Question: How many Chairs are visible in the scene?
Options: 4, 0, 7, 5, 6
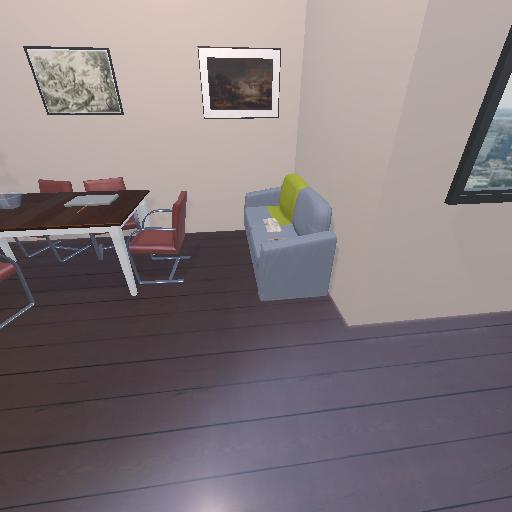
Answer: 4